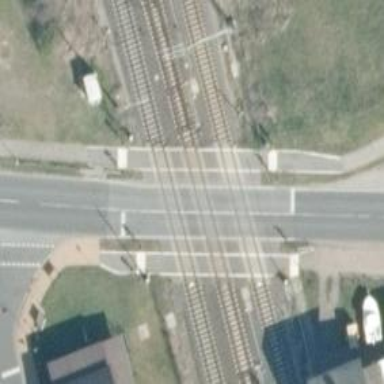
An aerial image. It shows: Level crossing with lights and saltire.